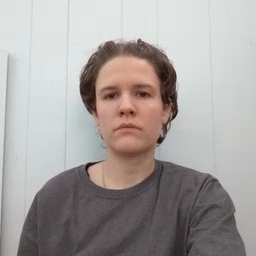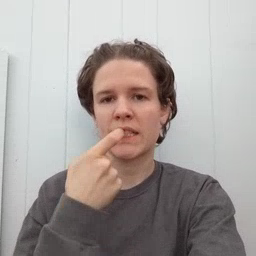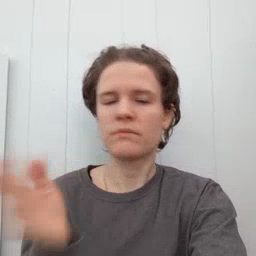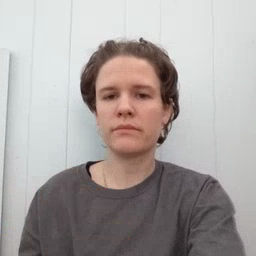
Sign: glasswindow